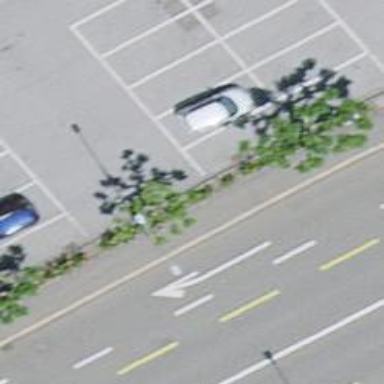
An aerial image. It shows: Parking aisle designated as service road.